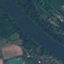
Label: River